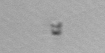
Label: Chaetoceros_tenuissimus